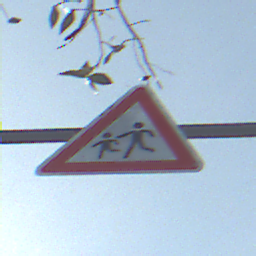
Verkehrszeichen: KinderRechts
Umgebung: Outdoor, Suburban
Tageszeit: MorningAfternoon
Wetter: PartlyCloudy
Licht: Natural
Jahreszeit: NotSpecified
Kontrast: HighContrast